Field crop: maize
Growth stage: 1
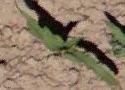
Species: maize